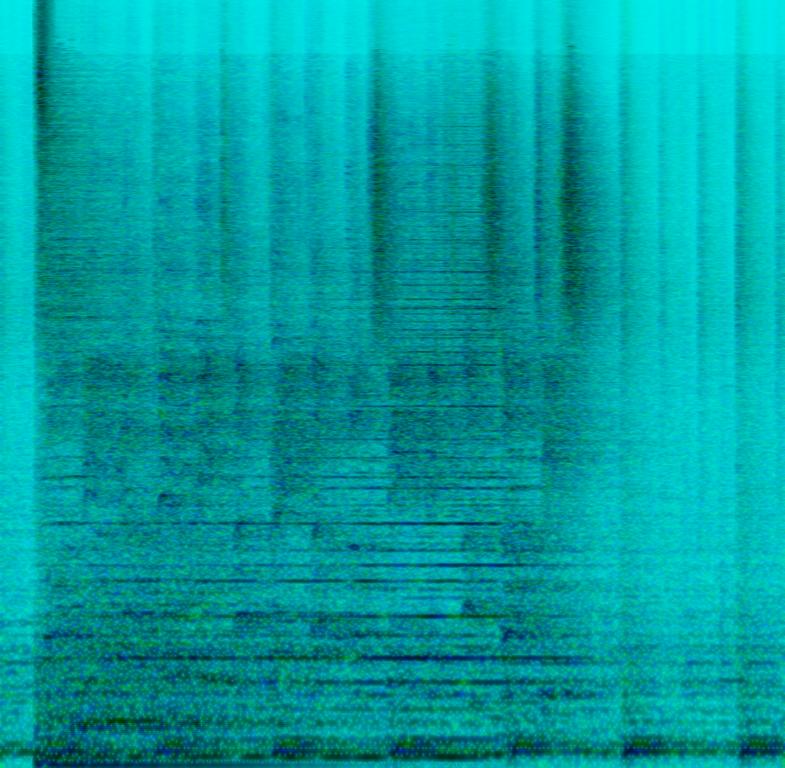
A male opera singer sings this majestic operatic song with a philharmonic orchestra accompaniment, trumpets blaring, string section accompaniment and a strong rhythm section with loud timpani playing. The song is energetic and dramatic. The song is a movie soundtrack and western classic song with poor audio quality.